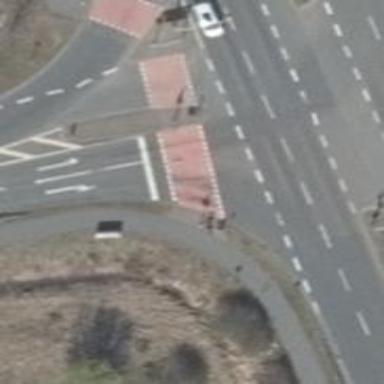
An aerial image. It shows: Road with traffic signals controlling the flow of traffic.